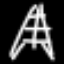
Label: The Eiffel Tower